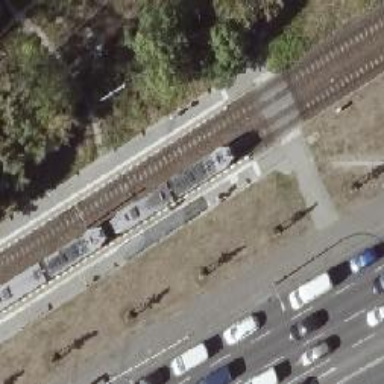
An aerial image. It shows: Tram stop position for public transport.